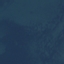
Land use / land cover class: SeaLake